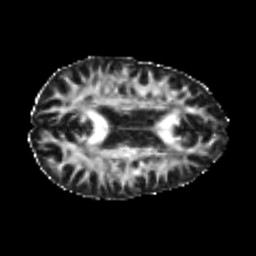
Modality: FA
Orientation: axial
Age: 24
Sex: male
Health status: healthy
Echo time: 0.074 s